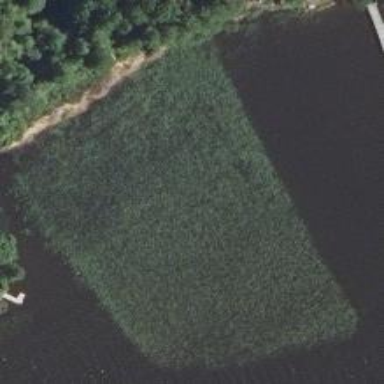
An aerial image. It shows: Reedbed wetland area.